Question: I have some snippets of code that read two csvs and plot them using matplotlib.pyplot and perform polynomial regression on the same two csvs. What I want to be able to do is plot both the data and my polynomial regression on the same graph.
'''
import matplotlib.pyplot as plt
import csv
import numpy as np
datax=np.genfromtxt('Delta R.csv')
datay=np.genfromtxt('Example R.csv')
plt.title ('Test graph ')
plt.xlabel('x axis')
plt.ylabel('y axis ')
plt.plot(datax, datay,'o-')
plt.show()
'''
and my second piece of code performs simply polynomial regression
'''
import matplotlib.pyplot as plt
import csv
import numpy as np
datax=np.genfromtxt('Delta R.csv')
datay=np.genfromtxt('Example R.csv')
z = np.polyfit(datax,datay,5)
print z
'''
Can anybody help me plot the results of this 5th order polynomail regression in the same plot as the original data. Thanks GTPE
Code provided by tcaswell works perfectly. My only question is why does the polynomial come out so angular in places. Here is my example image:

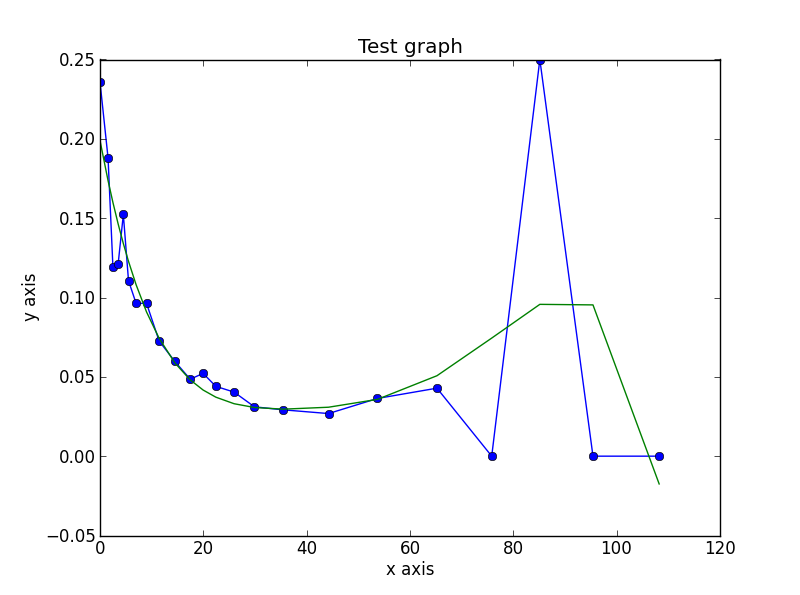
Answer: Just call 'plot' again:
'''
datax=np.genfromtxt('Delta R.csv')
datay=np.genfromtxt('Example R.csv')
z = np.polyfit(datax,datay,5)
p = np.poly1d(z)
plt.title ('Test graph ')
plt.xlabel('x axis')
plt.ylabel('y axis ')
plt.plot(datax, datay,'o-')
plt.plot(datax, p(datax), '-')
datax_os = np.linspace(np.min(datax), np.max(datax), 1024)
plt.plot(datax_os, f(datax_os)) # 'smoother' line
plt.show()
'''
An alternate method using multiple arguements to 'plot' can be seen in the <URL>
documentation.